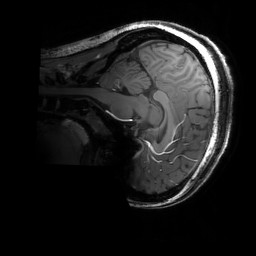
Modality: T1w
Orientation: sagittal
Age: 24
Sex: female
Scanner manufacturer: siemens
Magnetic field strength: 6.98 T
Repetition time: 3 s
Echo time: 0.00388 s